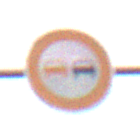
Verkehrszeichen: Ueberholverbot
Umgebung: Outdoor, RoadRail
Tageszeit: Midday
Wetter: Overcast
Licht: Natural
Jahreszeit: NotSpecified
Kontrast: LowContrast